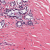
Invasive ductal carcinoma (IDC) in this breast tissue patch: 0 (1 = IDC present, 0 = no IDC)